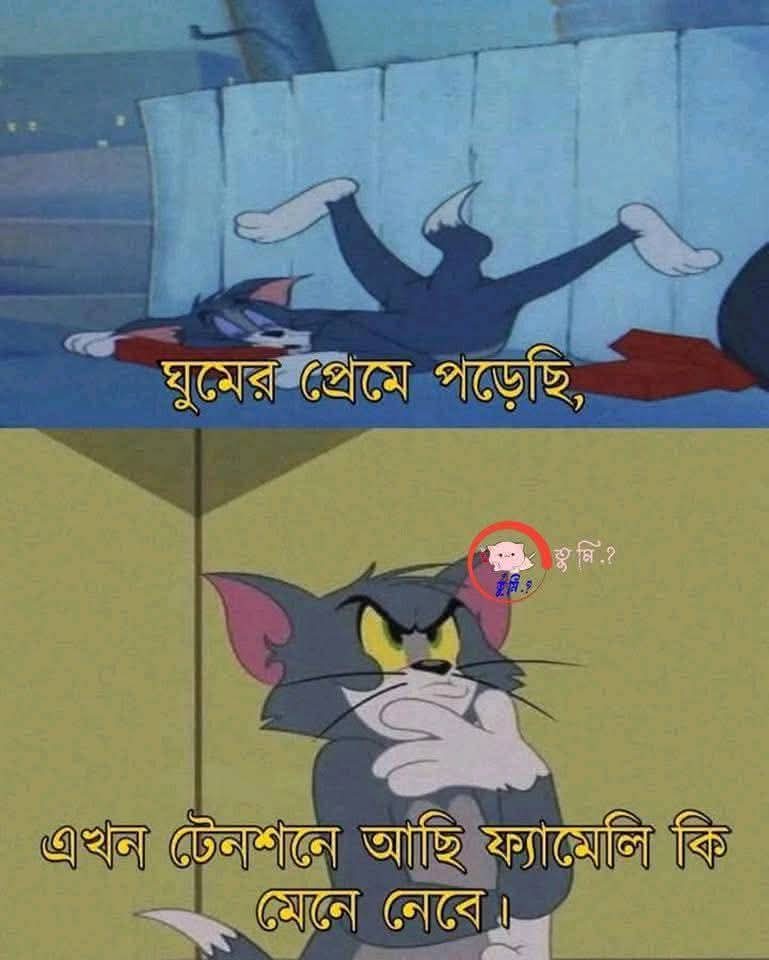
Text: ঘুমের প্রেমে পড়েছি,
এখন টেনশনে আছি ফ্যামেলি কি মেনে নেবে।
তুমি.?
Label: Non Hate